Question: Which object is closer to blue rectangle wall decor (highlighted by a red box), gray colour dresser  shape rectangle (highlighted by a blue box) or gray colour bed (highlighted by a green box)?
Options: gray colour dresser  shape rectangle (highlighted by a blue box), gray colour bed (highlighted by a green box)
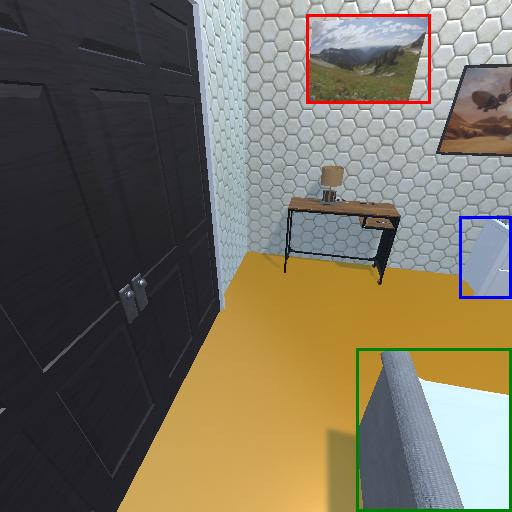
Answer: gray colour dresser  shape rectangle (highlighted by a blue box)